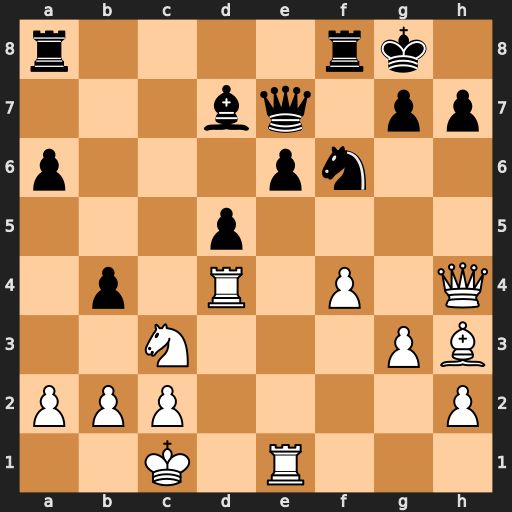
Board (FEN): r4rk1/3bq1pp/p3pn2/3p4/1p1R1P1Q/2N3PB/PPP4P/2K1R3
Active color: w
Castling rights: -
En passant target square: -
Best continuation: Nxd5 exd5 Rxe7